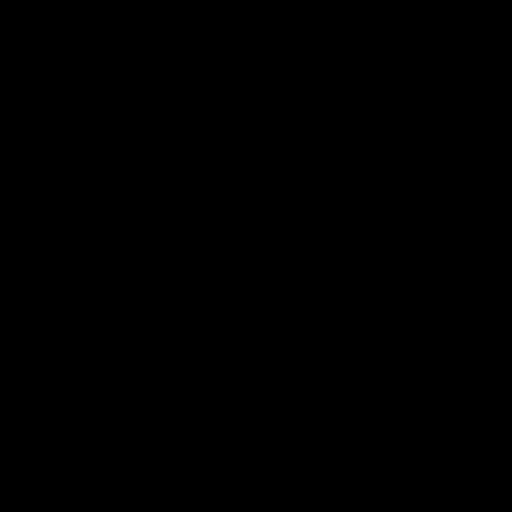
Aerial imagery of valley in Nevada named McFarland Canyon containing only shrub